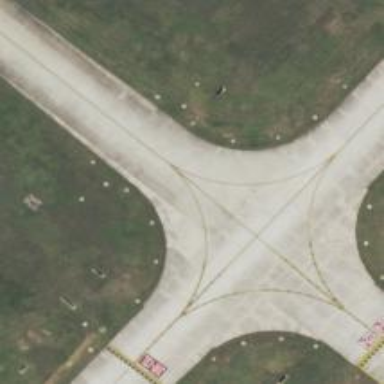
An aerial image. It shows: View of taxiway at the airport.